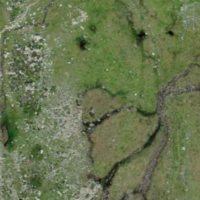
EUNIS habitat code: 26
Species observed at this site:
Eriophorum angustifolium